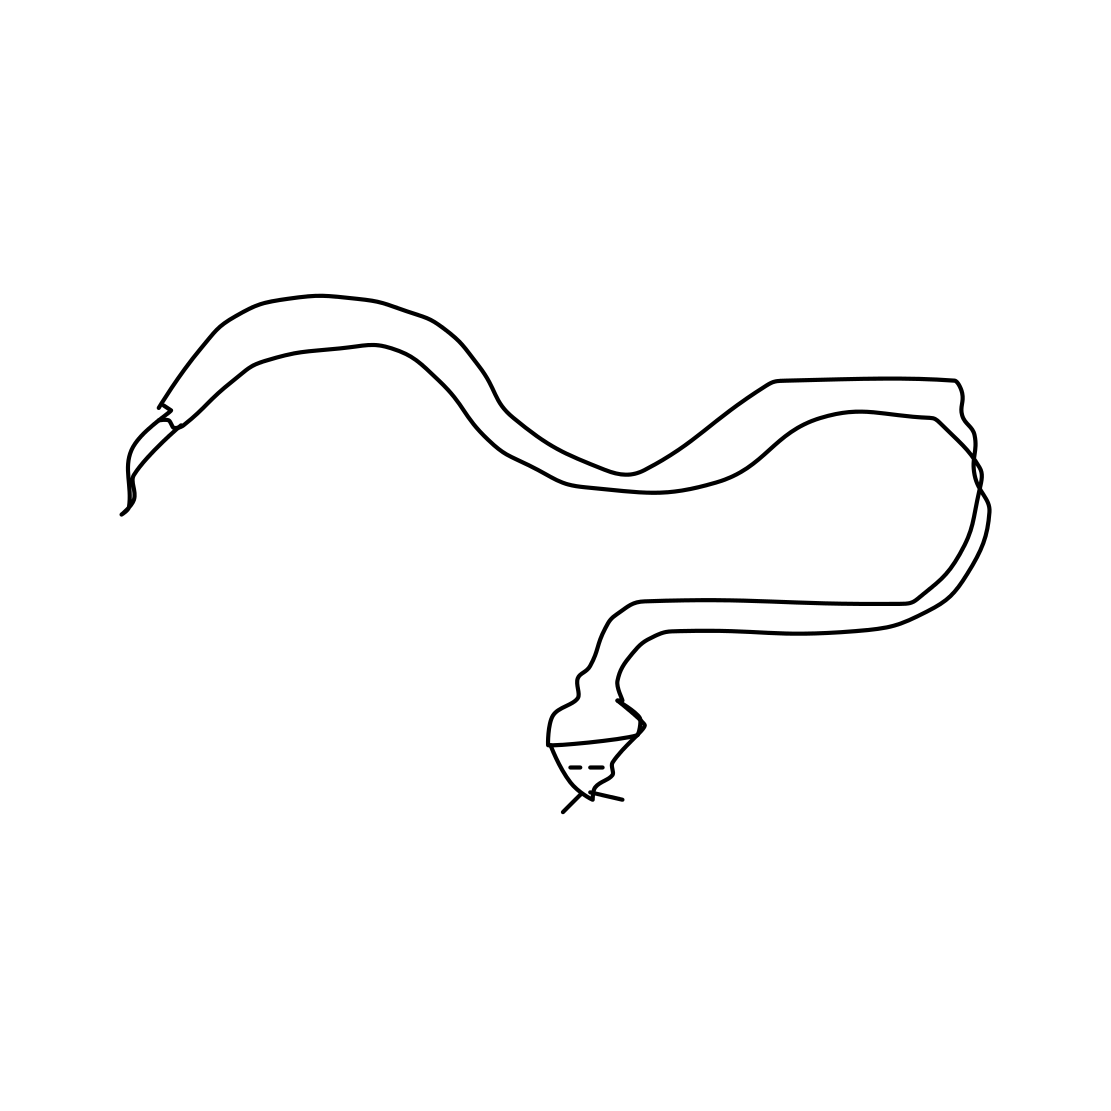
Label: snake